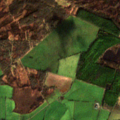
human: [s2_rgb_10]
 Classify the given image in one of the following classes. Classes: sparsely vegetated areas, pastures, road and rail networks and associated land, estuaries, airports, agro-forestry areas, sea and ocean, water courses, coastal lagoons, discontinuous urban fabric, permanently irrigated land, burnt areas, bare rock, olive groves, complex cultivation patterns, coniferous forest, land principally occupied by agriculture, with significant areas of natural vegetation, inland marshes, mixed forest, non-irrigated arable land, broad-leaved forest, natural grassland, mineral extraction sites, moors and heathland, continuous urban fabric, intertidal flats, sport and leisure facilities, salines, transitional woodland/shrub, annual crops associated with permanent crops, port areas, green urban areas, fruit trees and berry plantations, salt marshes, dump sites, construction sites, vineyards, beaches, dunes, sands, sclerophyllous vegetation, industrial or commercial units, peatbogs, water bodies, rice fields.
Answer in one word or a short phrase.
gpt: pastures, coniferous forest, peatbogs